Question: I made a successful SetExpressCheckout call with following details and code redirects user to PayPal after getting an ACK success from Paypal Server, I expect to show redirected user itemized details on PayPal page with shipping and discount amount as well.
SetExpressCheckout Request Detail
'''
METHOD=SetExpressCheckout&
VERSION=93&
PWD=<PASSWORD>&
USER=<USER>&
SIGNATURE=<SIGNATURE>&
PAYMENTREQUEST_0_AMT=85.0&
PAYMENTREQUEST_0_PAYMENTACTION=Sale&
ReturnUrl=<REDIRECT_URL>&
CANCELURL=<CANCEL_URL>&
PAYMENTREQUEST_0_CURRENCYCODE=USD&
L_PAYMENTREQUEST_n_NAME0=Electronics+Gift+Card&
L_PAYMENTREQUEST_n_NUMBER0=0&
L_PAYMENTREQUEST_n_AMT0=85.00&
L_PAYMENTREQUEST_n_QTY0=1&
L_PAYMENTREQUEST_n_ITEMCATEGORY0=Digital&
BUTTONSOURCE=PP-ECWizard
'''

<URL>
The above question only lead me to PayPal MTs Support and they have enabled my line item support. but still Paypal do not show item detail as shown in the figure.
what should i do so PayPal will show all the items [< 11] on the PayPal page.
by seeing all the above detail am i doing anything wrong ?
fill free to ask me any missing information from above description.
Thank You
Mihir Parekh
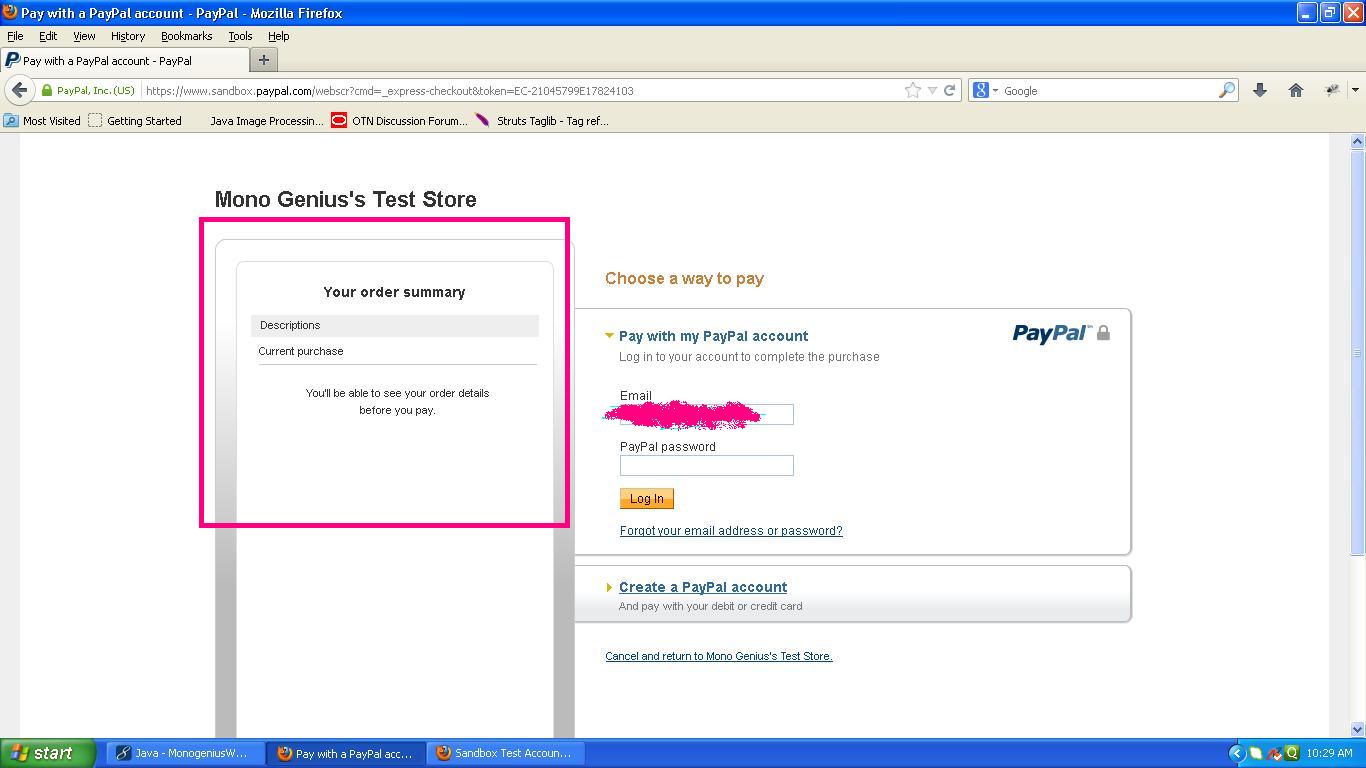
Answer: Line item support is enabled for Express Checkout by default afaik. So what you probably enabled when you say you enabled it was line item details for Payflow.. but that's besides the point.
Getting to your answer, your line item details are listed with as the index for the payment, which <URL>. So basically, to fix your issue, you replace the 'n' with '0' for each line item parameter, minus the quotes. See below:
## Will not show line item details
'''
USER=sgtpooki@**********
PWD=***************
SIGNATURE=********************
METHOD=SetExpressCheckout
VERSION=*************
RETURNURL=***********
CANCELURL=************
PAYMENTREQUEST_0_PAYMENTACTION=Sale
PAYMENTREQUEST_0_AMT=85.00
PAYMENTREQUEST_0_CURRENCYCODE=USD
PAYMENTREQUEST_0_DESC=test EC payment
PAYMENTREQUEST_0_CURRENCYCODE=USD
L_PAYMENTREQUEST_n_NAME0=Electronics+Gift+Card
L_PAYMENTREQUEST_n_NUMBER0=0
L_PAYMENTREQUEST_n_AMT0=85.00
L_PAYMENTREQUEST_n_QTY0=1
L_PAYMENTREQUEST_n_ITEMCATEGORY0=Digital
BUTTONSOURCE=PP-ECWizard
'''
## Will show line item details
'''
USER=sgtpooki@**********
PWD=***************
SIGNATURE=********************
METHOD=SetExpressCheckout
VERSION=*************
RETURNURL=***********
CANCELURL=************
PAYMENTREQUEST_0_PAYMENTACTION=Sale
PAYMENTREQUEST_0_AMT=85.00
PAYMENTREQUEST_0_CURRENCYCODE=USD
PAYMENTREQUEST_0_DESC=test EC payment
PAYMENTREQUEST_0_CURRENCYCODE=USD
L_PAYMENTREQUEST_0_NAME0=Electronics+Gift+Card
L_PAYMENTREQUEST_0_NUMBER0=0
L_PAYMENTREQUEST_0_AMT0=85.00
L_PAYMENTREQUEST_0_QTY0=1
L_PAYMENTREQUEST_0_ITEMCATEGORY0=Digital
BUTTONSOURCE=PP-ECWizard
'''
Remember that to get line item details for EC (this is also when the EC is being generated payflow) you must send at least the name, quantity, and amount. With your code, PayPal wasn't recognizing that you sent any of them, because 'n' is an invalid payment request index.